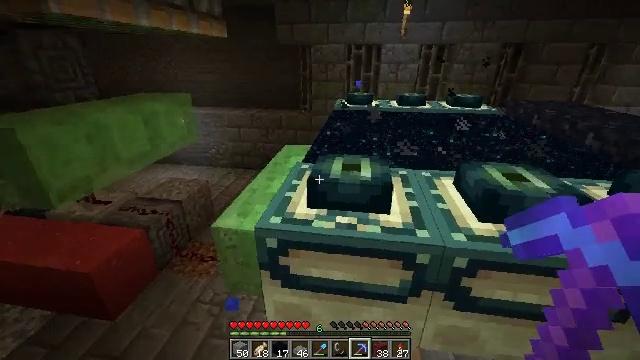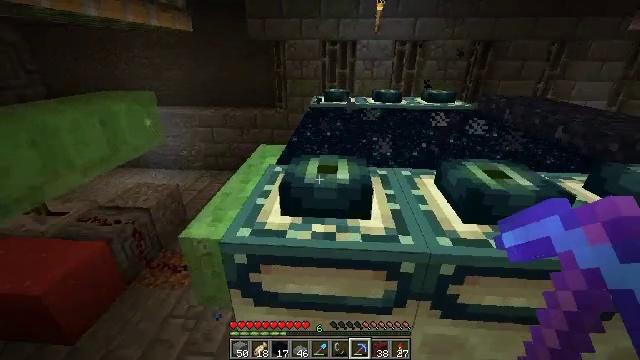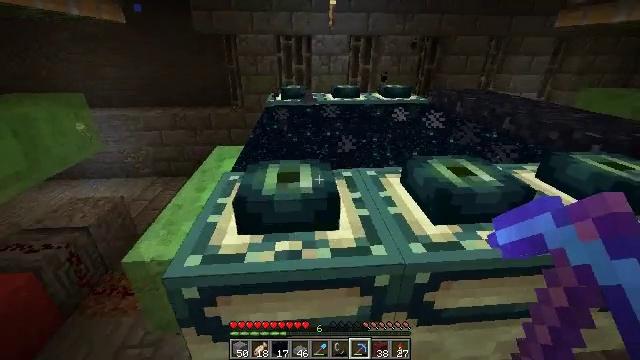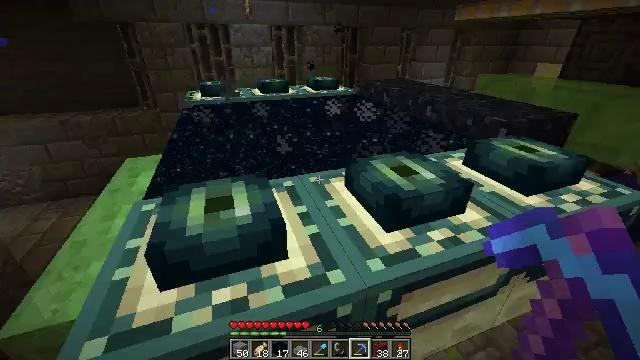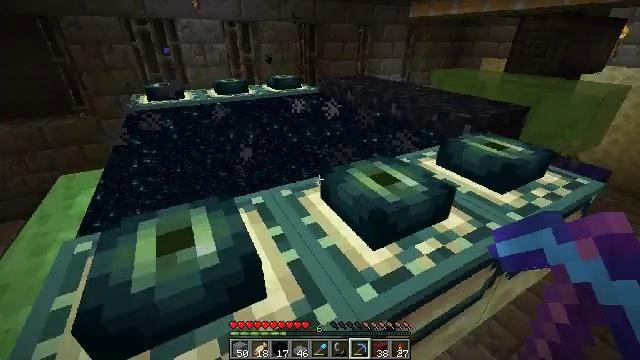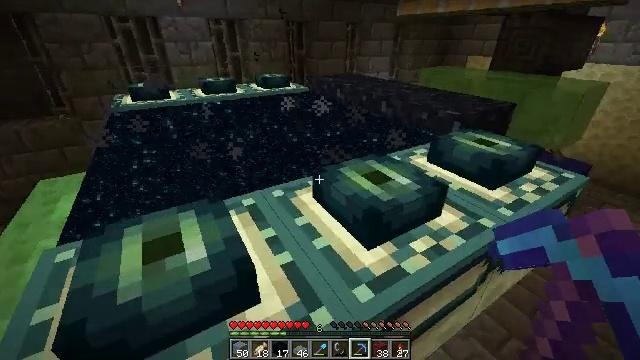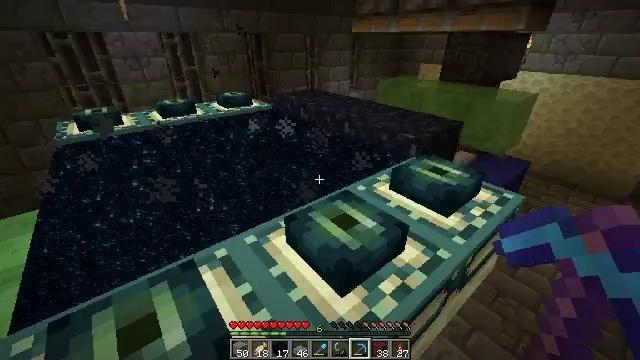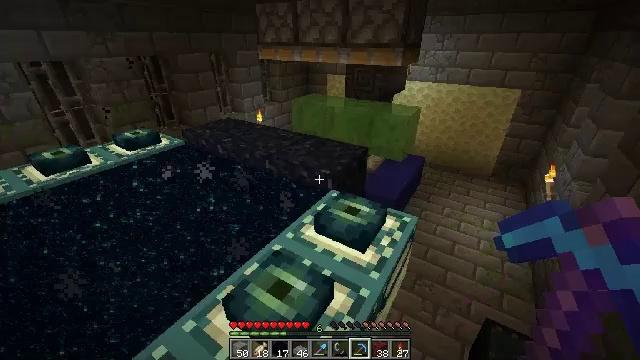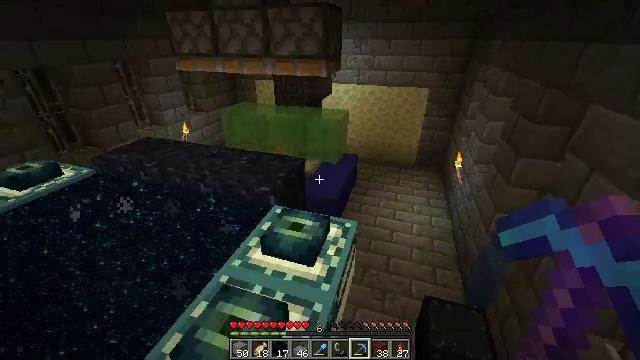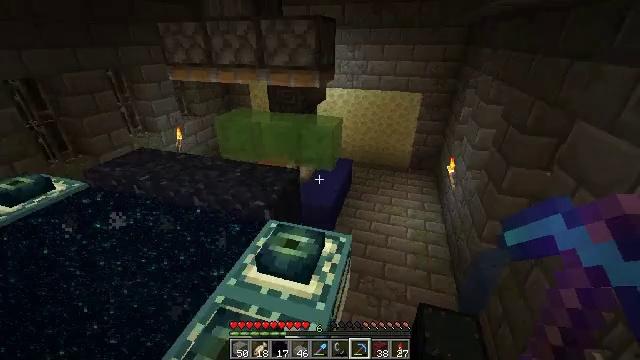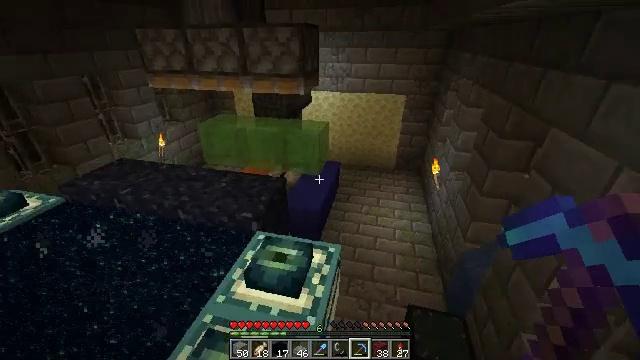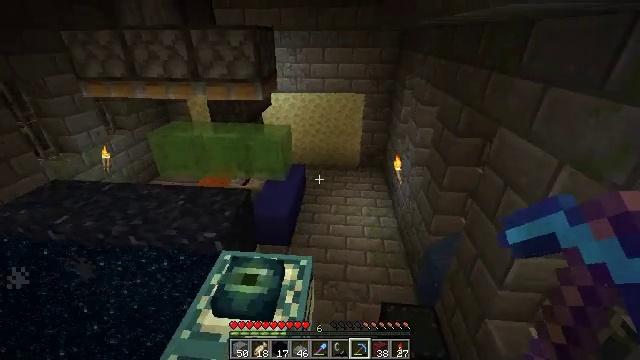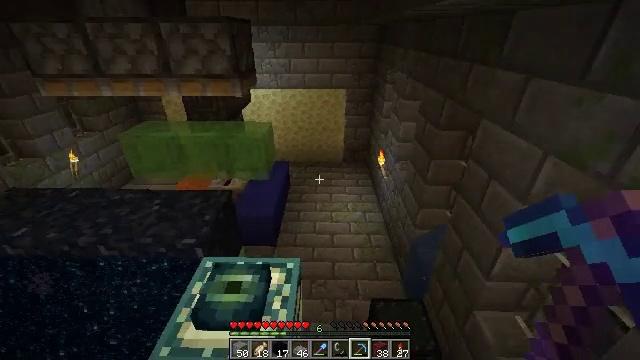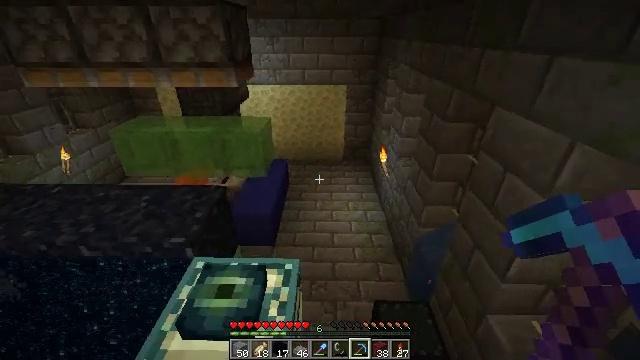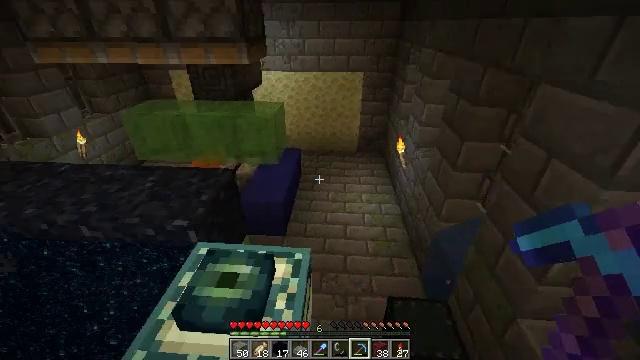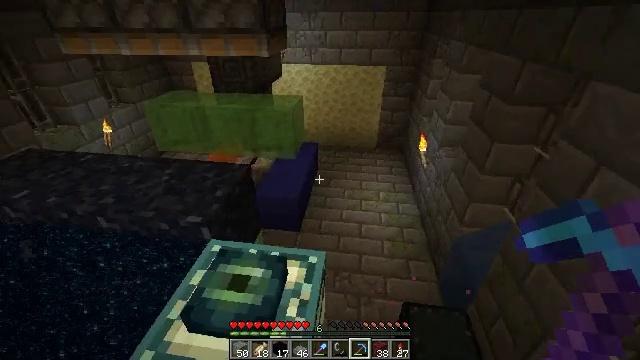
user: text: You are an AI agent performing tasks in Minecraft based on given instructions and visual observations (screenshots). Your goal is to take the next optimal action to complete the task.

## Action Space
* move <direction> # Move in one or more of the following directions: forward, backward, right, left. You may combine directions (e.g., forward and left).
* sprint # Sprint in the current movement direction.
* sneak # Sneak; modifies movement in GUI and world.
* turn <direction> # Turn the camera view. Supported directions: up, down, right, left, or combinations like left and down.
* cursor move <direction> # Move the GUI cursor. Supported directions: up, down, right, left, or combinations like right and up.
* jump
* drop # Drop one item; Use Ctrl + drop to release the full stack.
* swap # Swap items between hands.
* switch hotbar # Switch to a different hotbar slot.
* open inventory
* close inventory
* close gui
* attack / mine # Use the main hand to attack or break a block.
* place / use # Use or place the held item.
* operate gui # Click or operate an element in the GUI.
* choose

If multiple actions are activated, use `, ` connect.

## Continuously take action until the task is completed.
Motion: motion action
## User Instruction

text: Harvest black concrete powder.
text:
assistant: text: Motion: move forward, turn right
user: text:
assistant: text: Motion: move forward, turn right
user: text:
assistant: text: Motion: move forward, turn right and down
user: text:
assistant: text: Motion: turn right
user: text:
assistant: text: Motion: turn right
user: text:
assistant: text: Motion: move forward, turn right, jump
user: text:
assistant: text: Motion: move forward, turn right, jump
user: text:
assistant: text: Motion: move forward, turn right, jump
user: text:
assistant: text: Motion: move forward, turn right, jump
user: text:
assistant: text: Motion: move forward, turn right
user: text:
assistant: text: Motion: move forward, turn right
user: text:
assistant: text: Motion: move forward, turn right
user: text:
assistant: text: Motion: move forward
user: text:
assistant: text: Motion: move forward, turn left and down
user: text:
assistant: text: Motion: move forward, turn left and down
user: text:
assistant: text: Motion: move forward, turn left and down
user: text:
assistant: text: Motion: move forward, turn left and down
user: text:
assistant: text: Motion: move forward, turn left and down
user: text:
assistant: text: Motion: move forward, turn left and down
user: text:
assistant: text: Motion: move forward
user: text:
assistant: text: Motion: move forward
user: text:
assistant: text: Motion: move forward
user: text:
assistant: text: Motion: move forward, turn left and down
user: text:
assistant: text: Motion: move forward, turn left and down
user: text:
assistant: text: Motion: move forward, turn left and down
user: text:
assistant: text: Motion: move forward, turn left and down
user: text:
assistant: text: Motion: turn left and down
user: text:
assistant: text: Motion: turn left and down
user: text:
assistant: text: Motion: turn left and down
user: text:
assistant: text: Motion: turn left and down